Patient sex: M
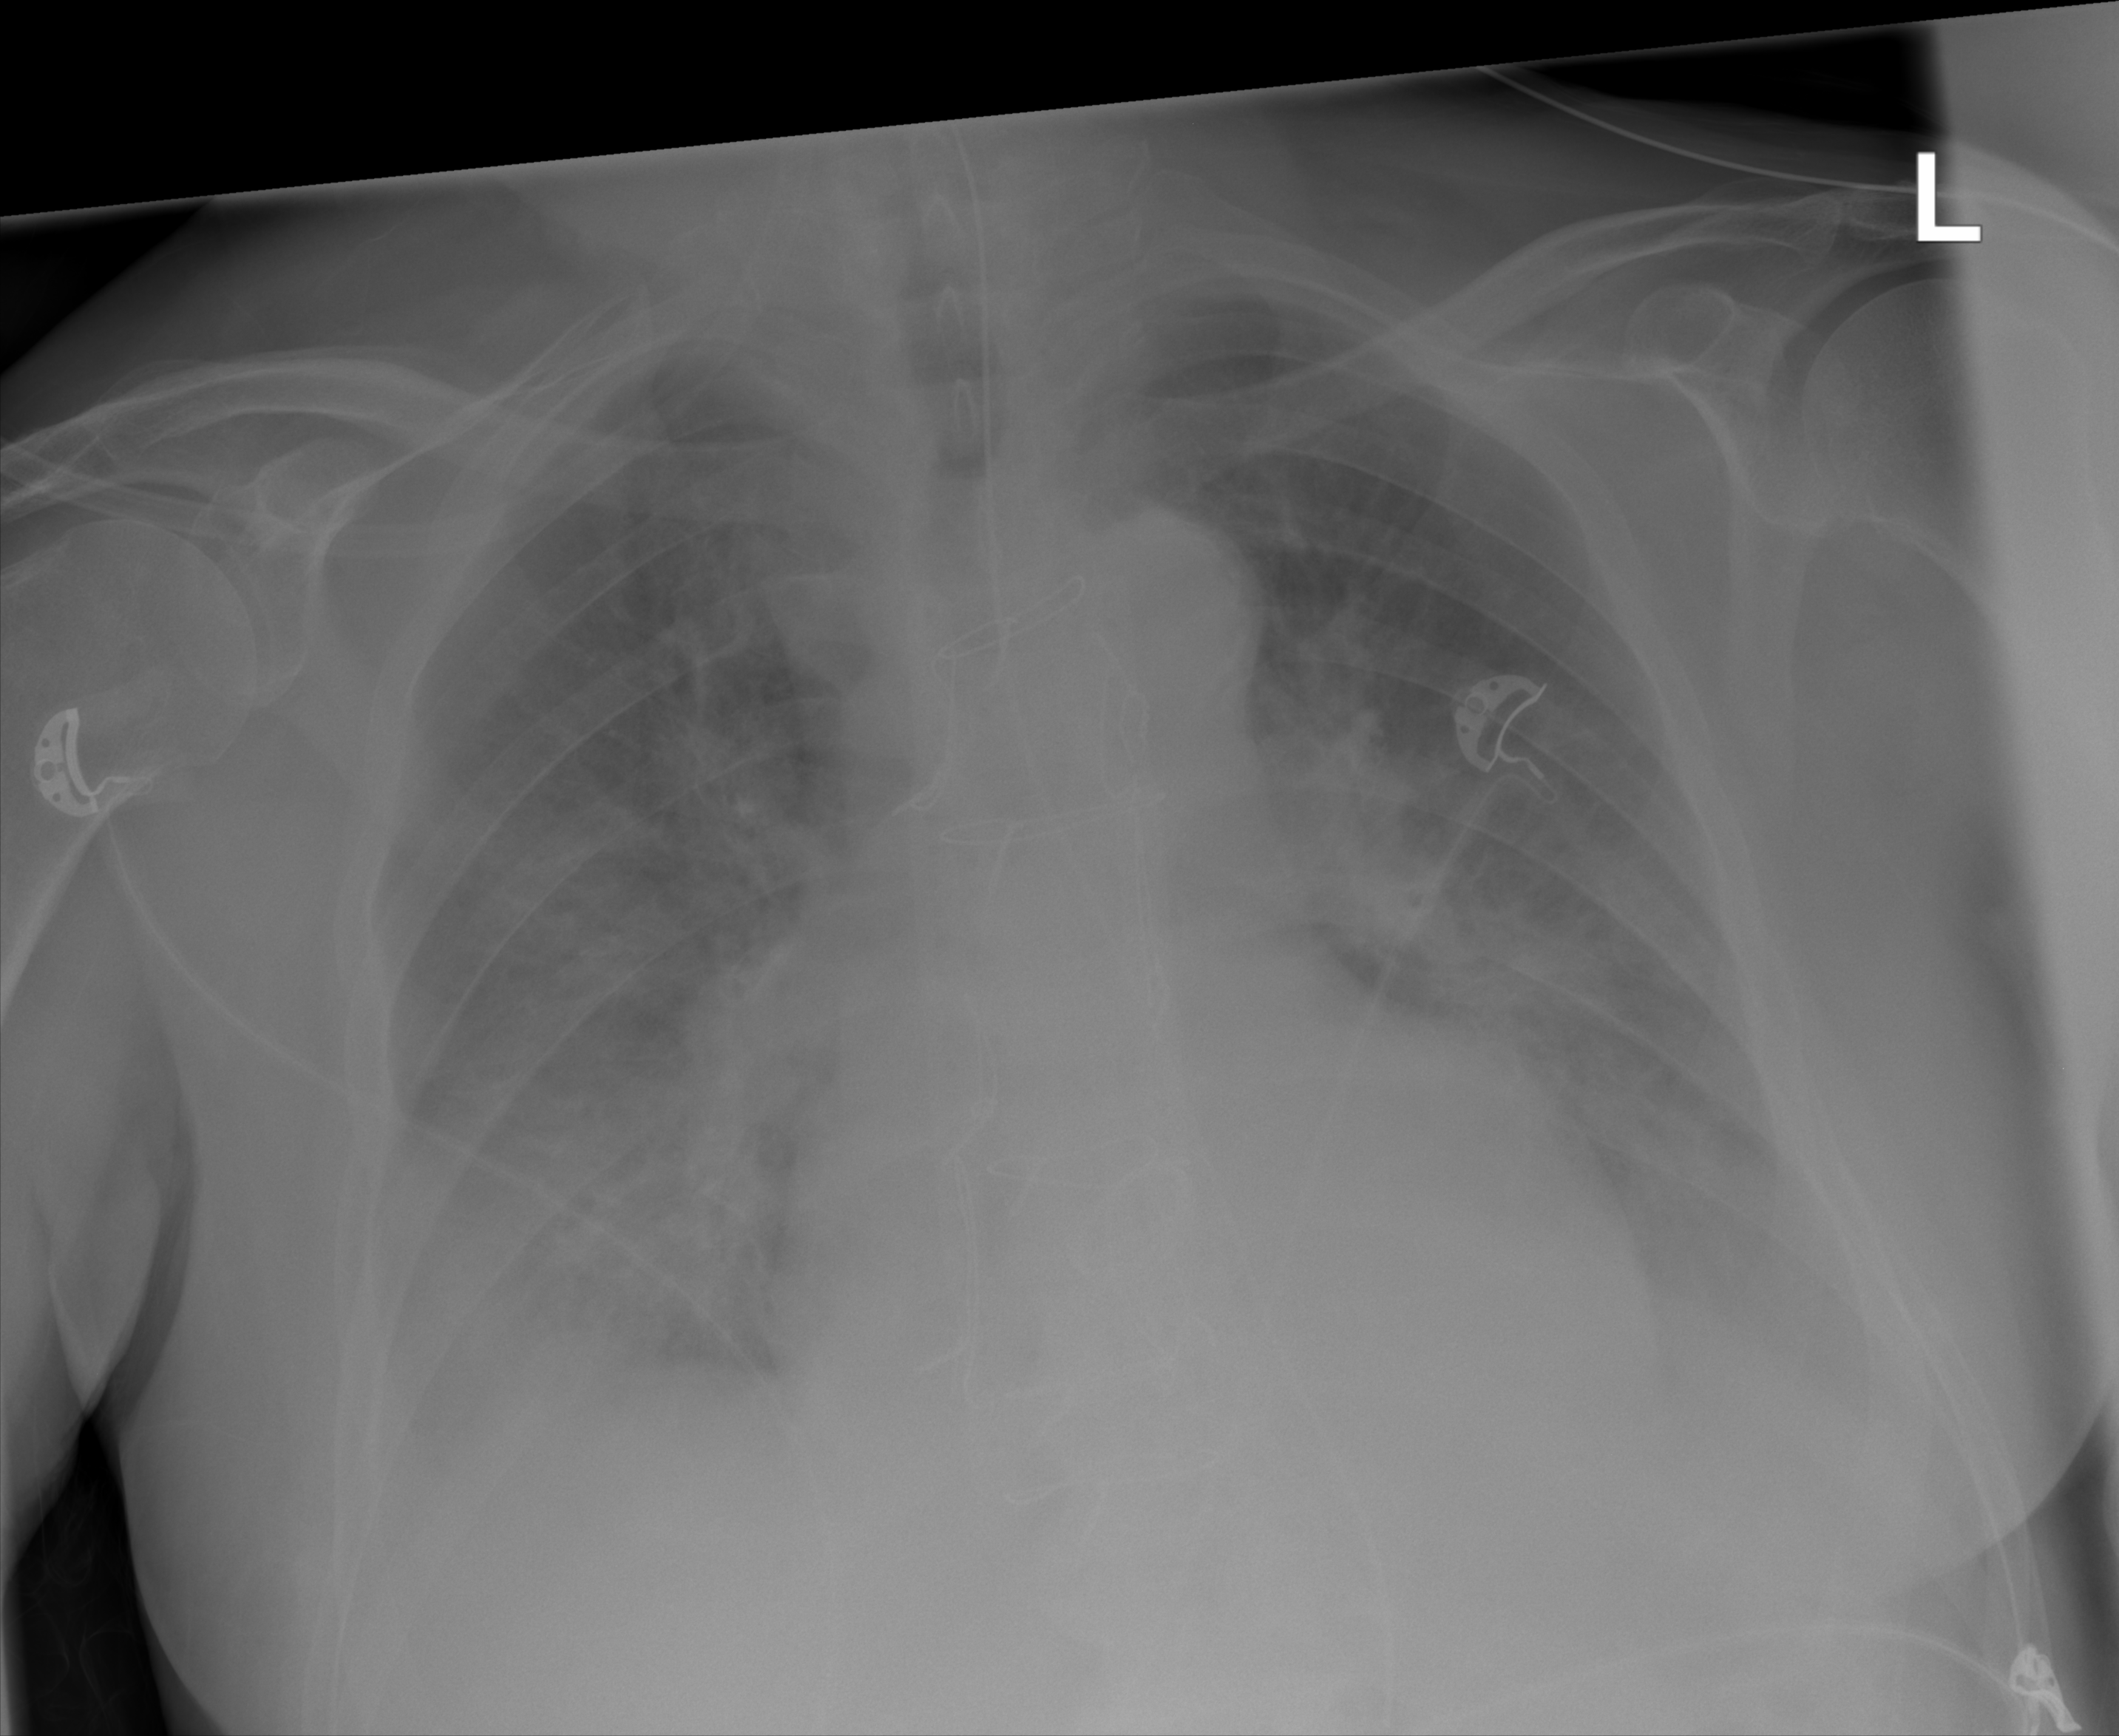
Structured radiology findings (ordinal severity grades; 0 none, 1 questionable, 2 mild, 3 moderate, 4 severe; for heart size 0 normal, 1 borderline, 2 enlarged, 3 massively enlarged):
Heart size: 0
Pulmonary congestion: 0
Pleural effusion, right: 2
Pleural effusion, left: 2
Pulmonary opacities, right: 2
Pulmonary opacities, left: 2
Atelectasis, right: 2
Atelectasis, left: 2